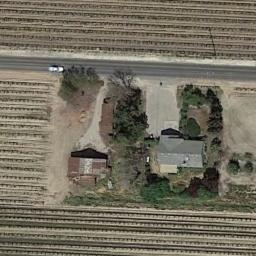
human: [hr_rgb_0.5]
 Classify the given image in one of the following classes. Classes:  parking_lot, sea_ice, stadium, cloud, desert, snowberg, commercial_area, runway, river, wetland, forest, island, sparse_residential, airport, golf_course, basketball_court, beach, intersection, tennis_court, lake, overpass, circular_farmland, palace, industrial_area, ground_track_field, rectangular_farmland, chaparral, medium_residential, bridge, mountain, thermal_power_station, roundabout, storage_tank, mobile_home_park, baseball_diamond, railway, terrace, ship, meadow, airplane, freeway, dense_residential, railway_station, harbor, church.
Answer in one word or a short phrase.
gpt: sparse_residential